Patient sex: M
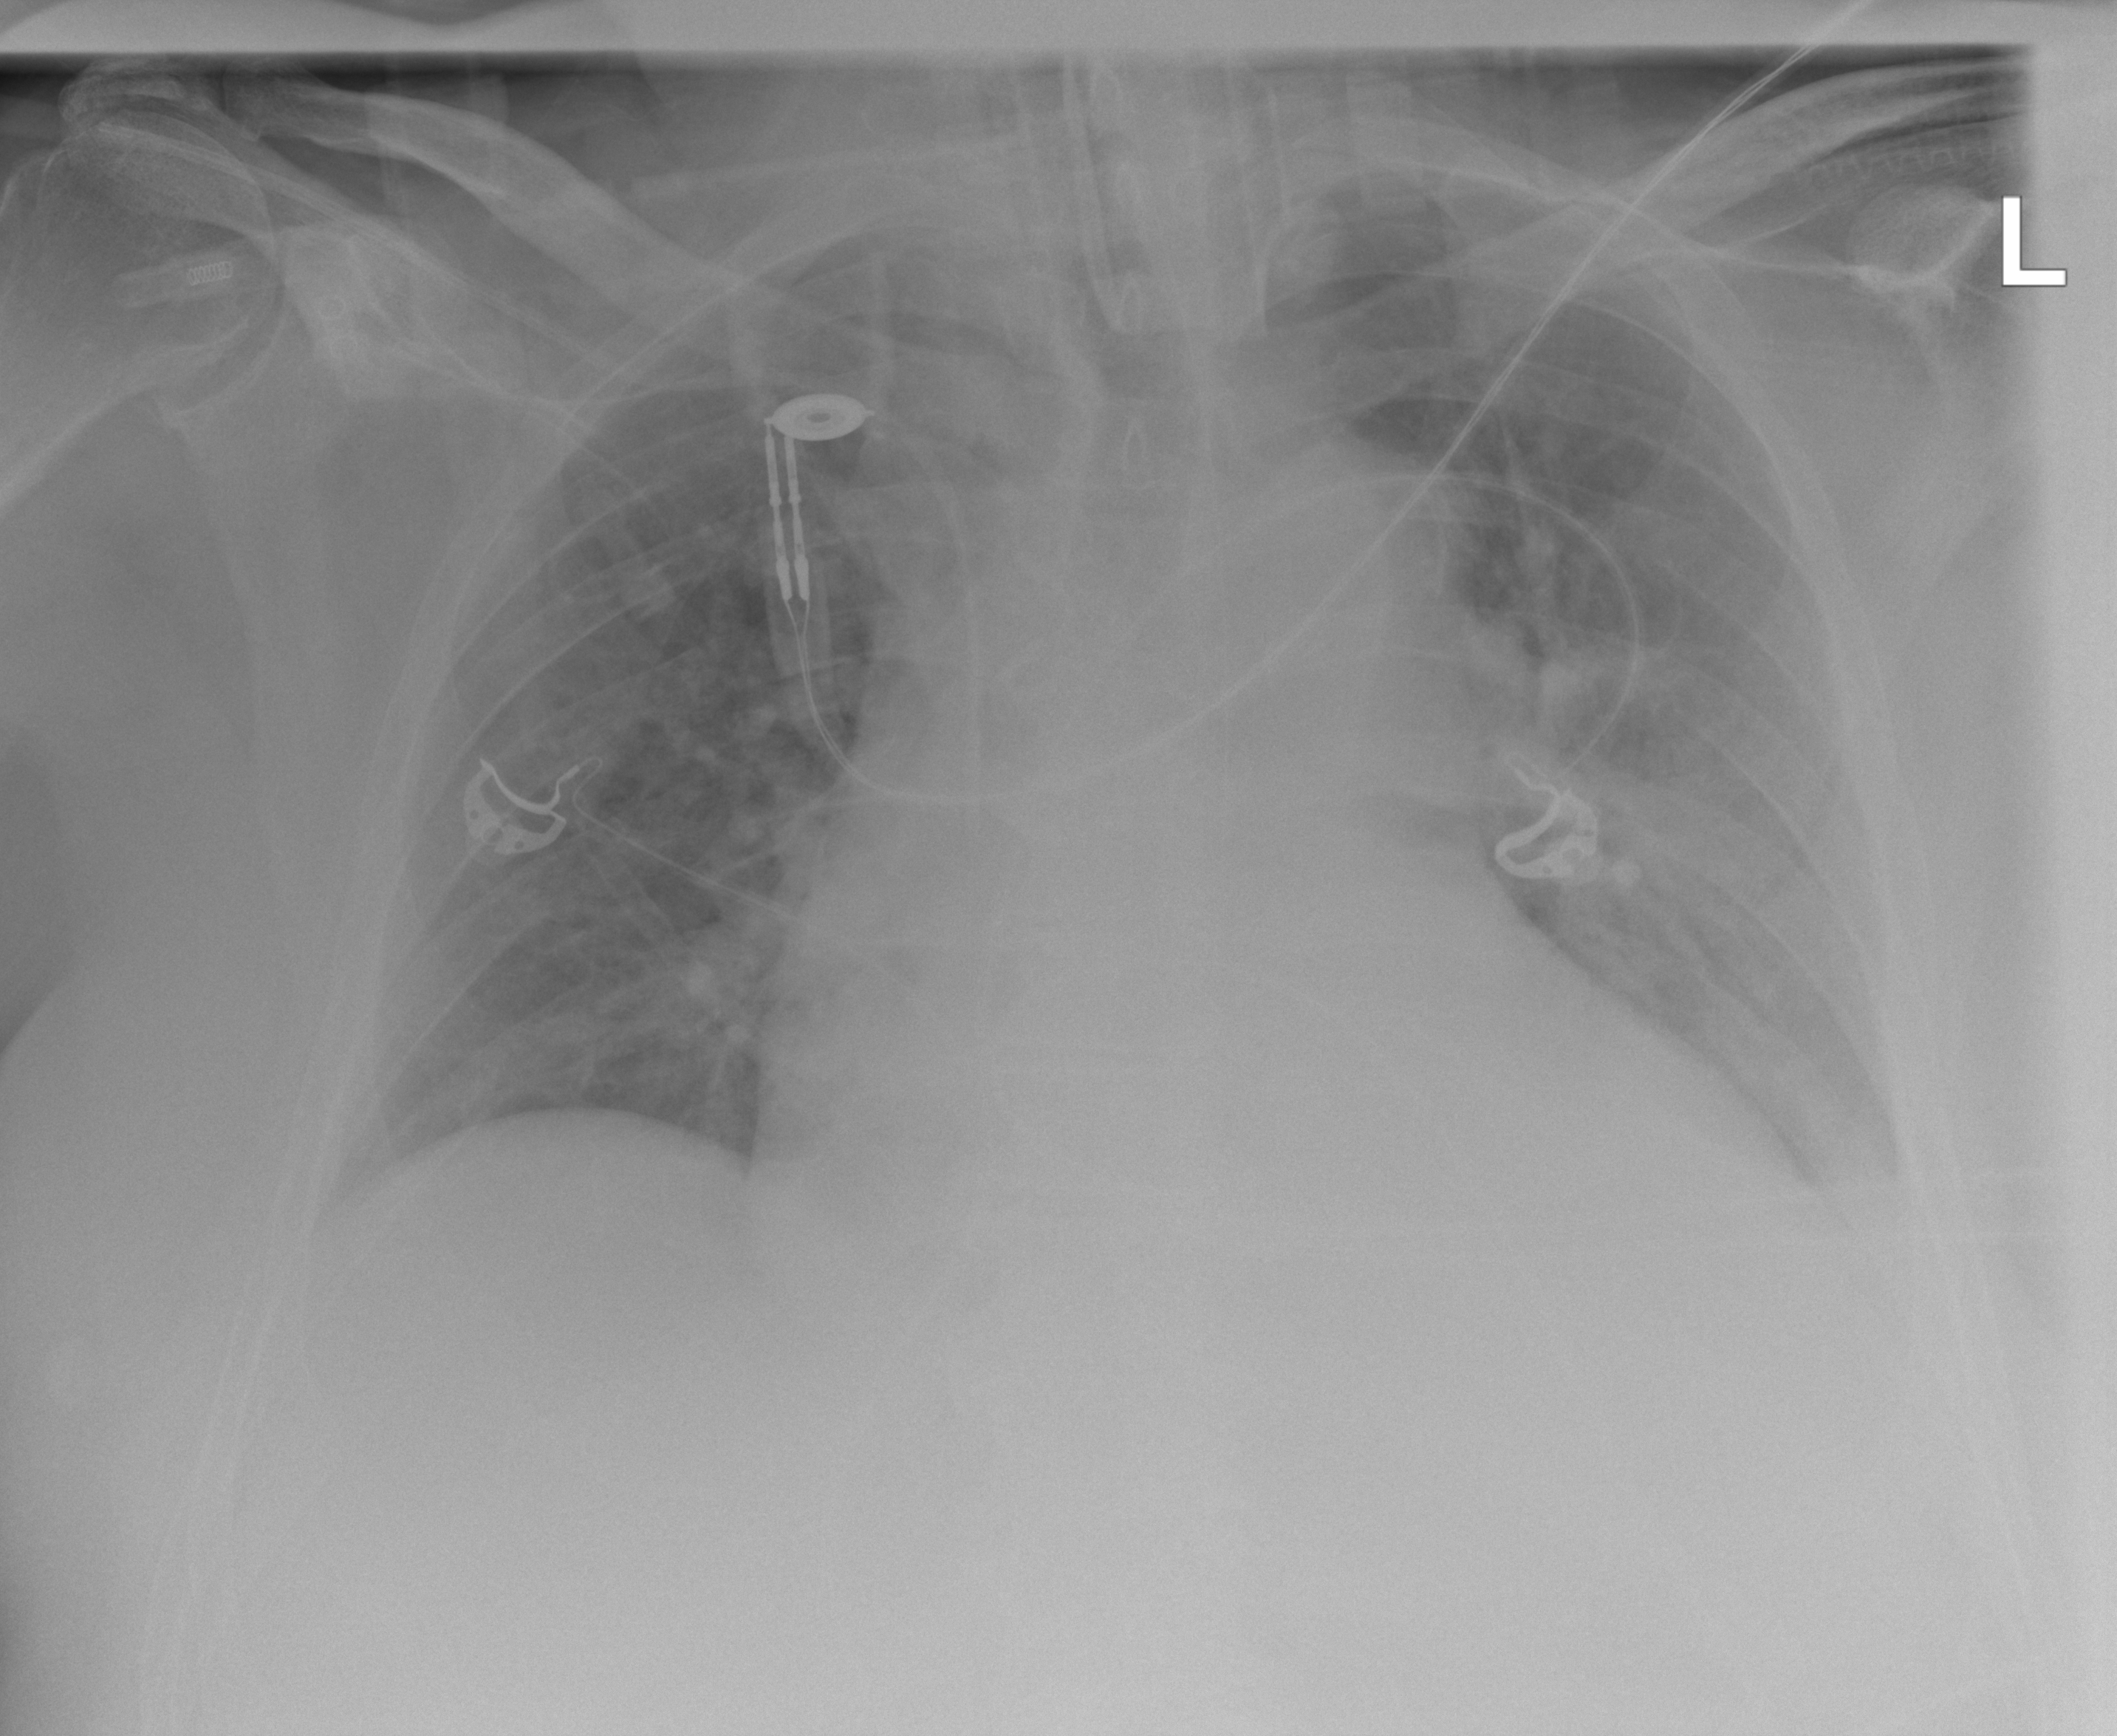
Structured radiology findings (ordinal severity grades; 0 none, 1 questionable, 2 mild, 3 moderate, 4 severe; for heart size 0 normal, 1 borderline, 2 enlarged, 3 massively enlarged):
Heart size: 2
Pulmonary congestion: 2
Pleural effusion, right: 0
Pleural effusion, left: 2
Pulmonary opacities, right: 2
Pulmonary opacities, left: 2
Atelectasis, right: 0
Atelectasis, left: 2